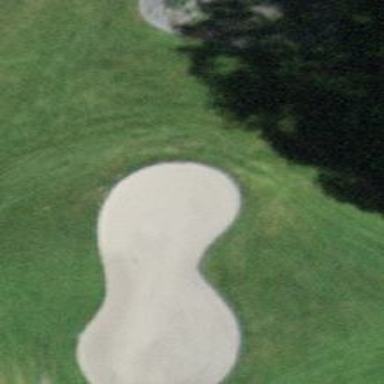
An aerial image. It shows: Sandy area is golf bunker.